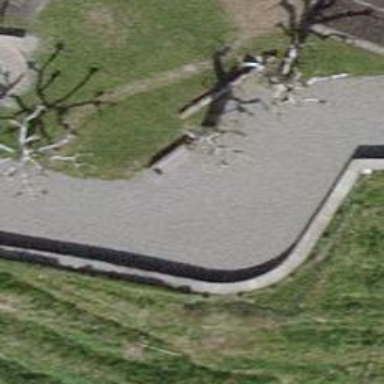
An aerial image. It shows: Bench.